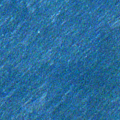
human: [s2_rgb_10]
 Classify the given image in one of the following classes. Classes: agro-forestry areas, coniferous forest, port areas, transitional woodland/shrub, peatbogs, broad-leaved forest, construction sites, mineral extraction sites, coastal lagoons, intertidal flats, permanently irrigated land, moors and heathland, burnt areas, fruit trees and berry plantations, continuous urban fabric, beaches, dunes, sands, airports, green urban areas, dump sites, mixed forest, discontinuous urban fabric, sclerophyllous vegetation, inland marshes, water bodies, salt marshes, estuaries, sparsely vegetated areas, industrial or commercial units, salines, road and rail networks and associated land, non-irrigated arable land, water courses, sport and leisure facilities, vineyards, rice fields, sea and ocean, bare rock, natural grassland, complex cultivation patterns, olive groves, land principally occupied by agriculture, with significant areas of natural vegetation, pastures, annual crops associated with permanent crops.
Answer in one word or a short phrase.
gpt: sea and ocean